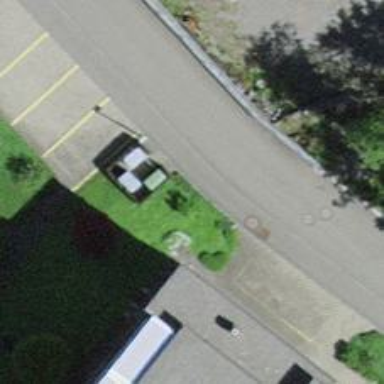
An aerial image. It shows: Recycling container for recycling.